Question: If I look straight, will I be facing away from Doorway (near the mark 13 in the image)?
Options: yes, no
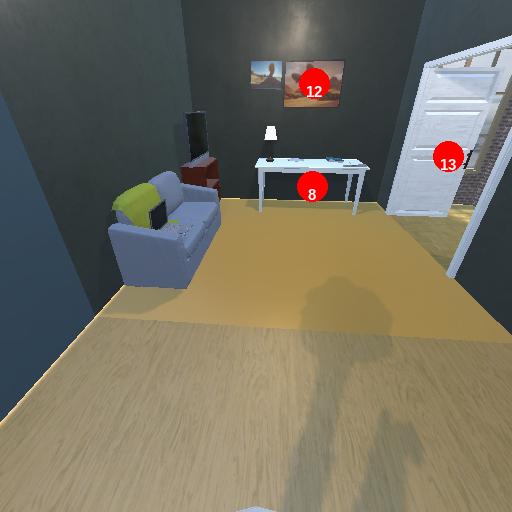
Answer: yes